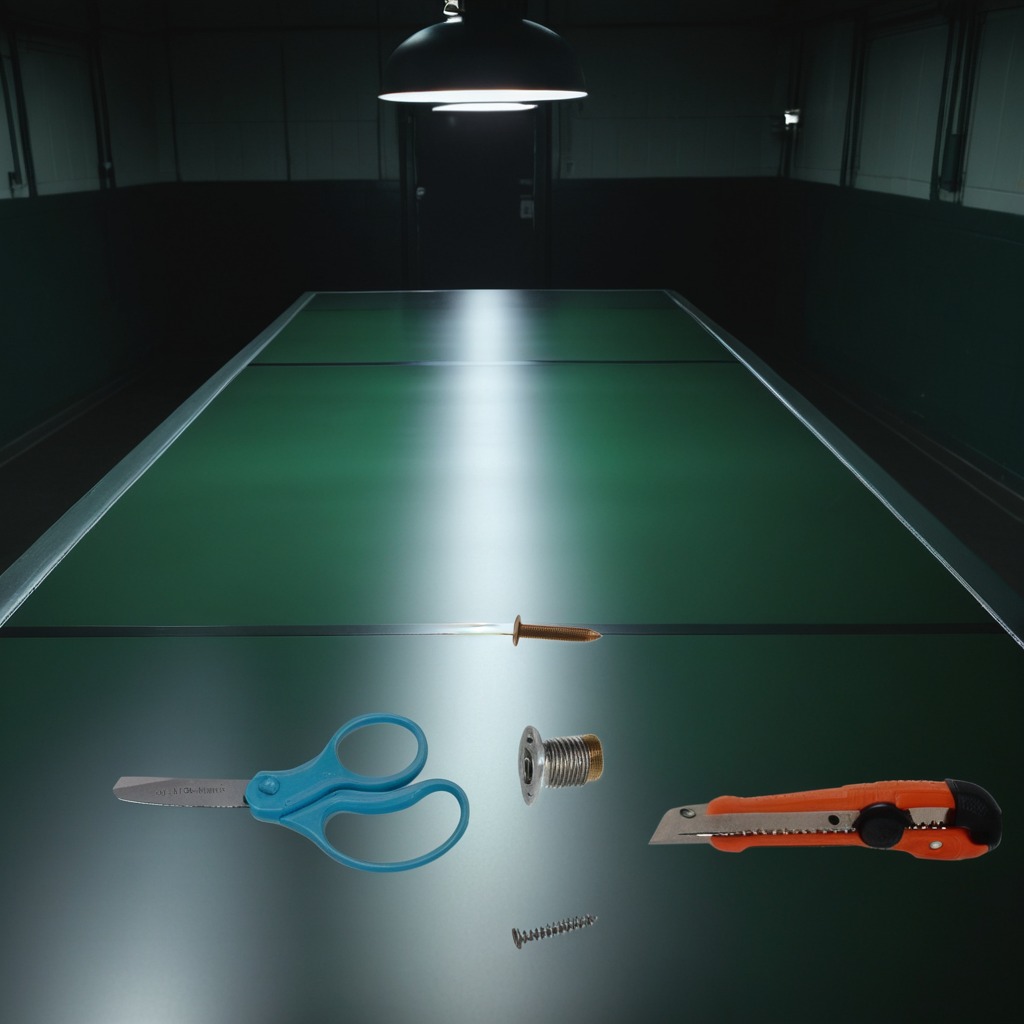
A utility knife, a metal machine screw, an iron nail, a coiled metal spring, and a pair of scissors are lying on the clean empty table in a railway signal maintenance room.